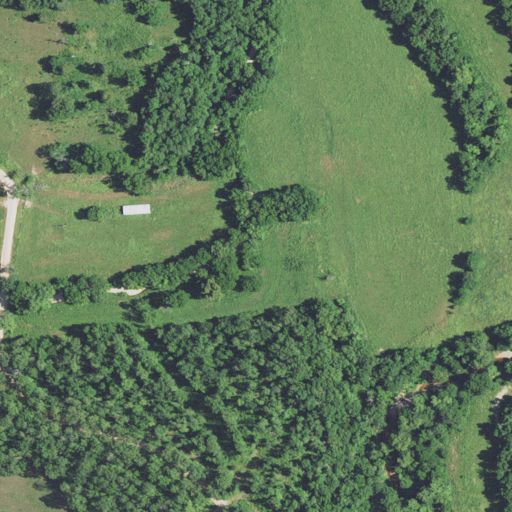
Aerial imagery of valley in Missouri named Long Hollow containing pasture, deciduous forest, open development, mixed forest, and shrub